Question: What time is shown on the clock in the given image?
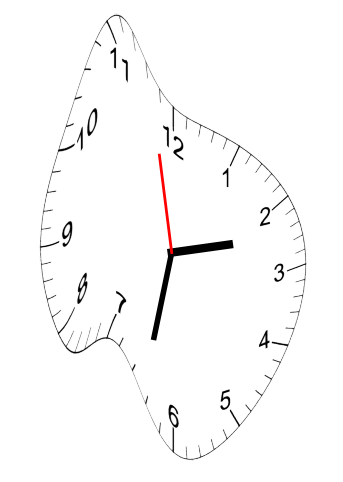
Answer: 02:31:58